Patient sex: M
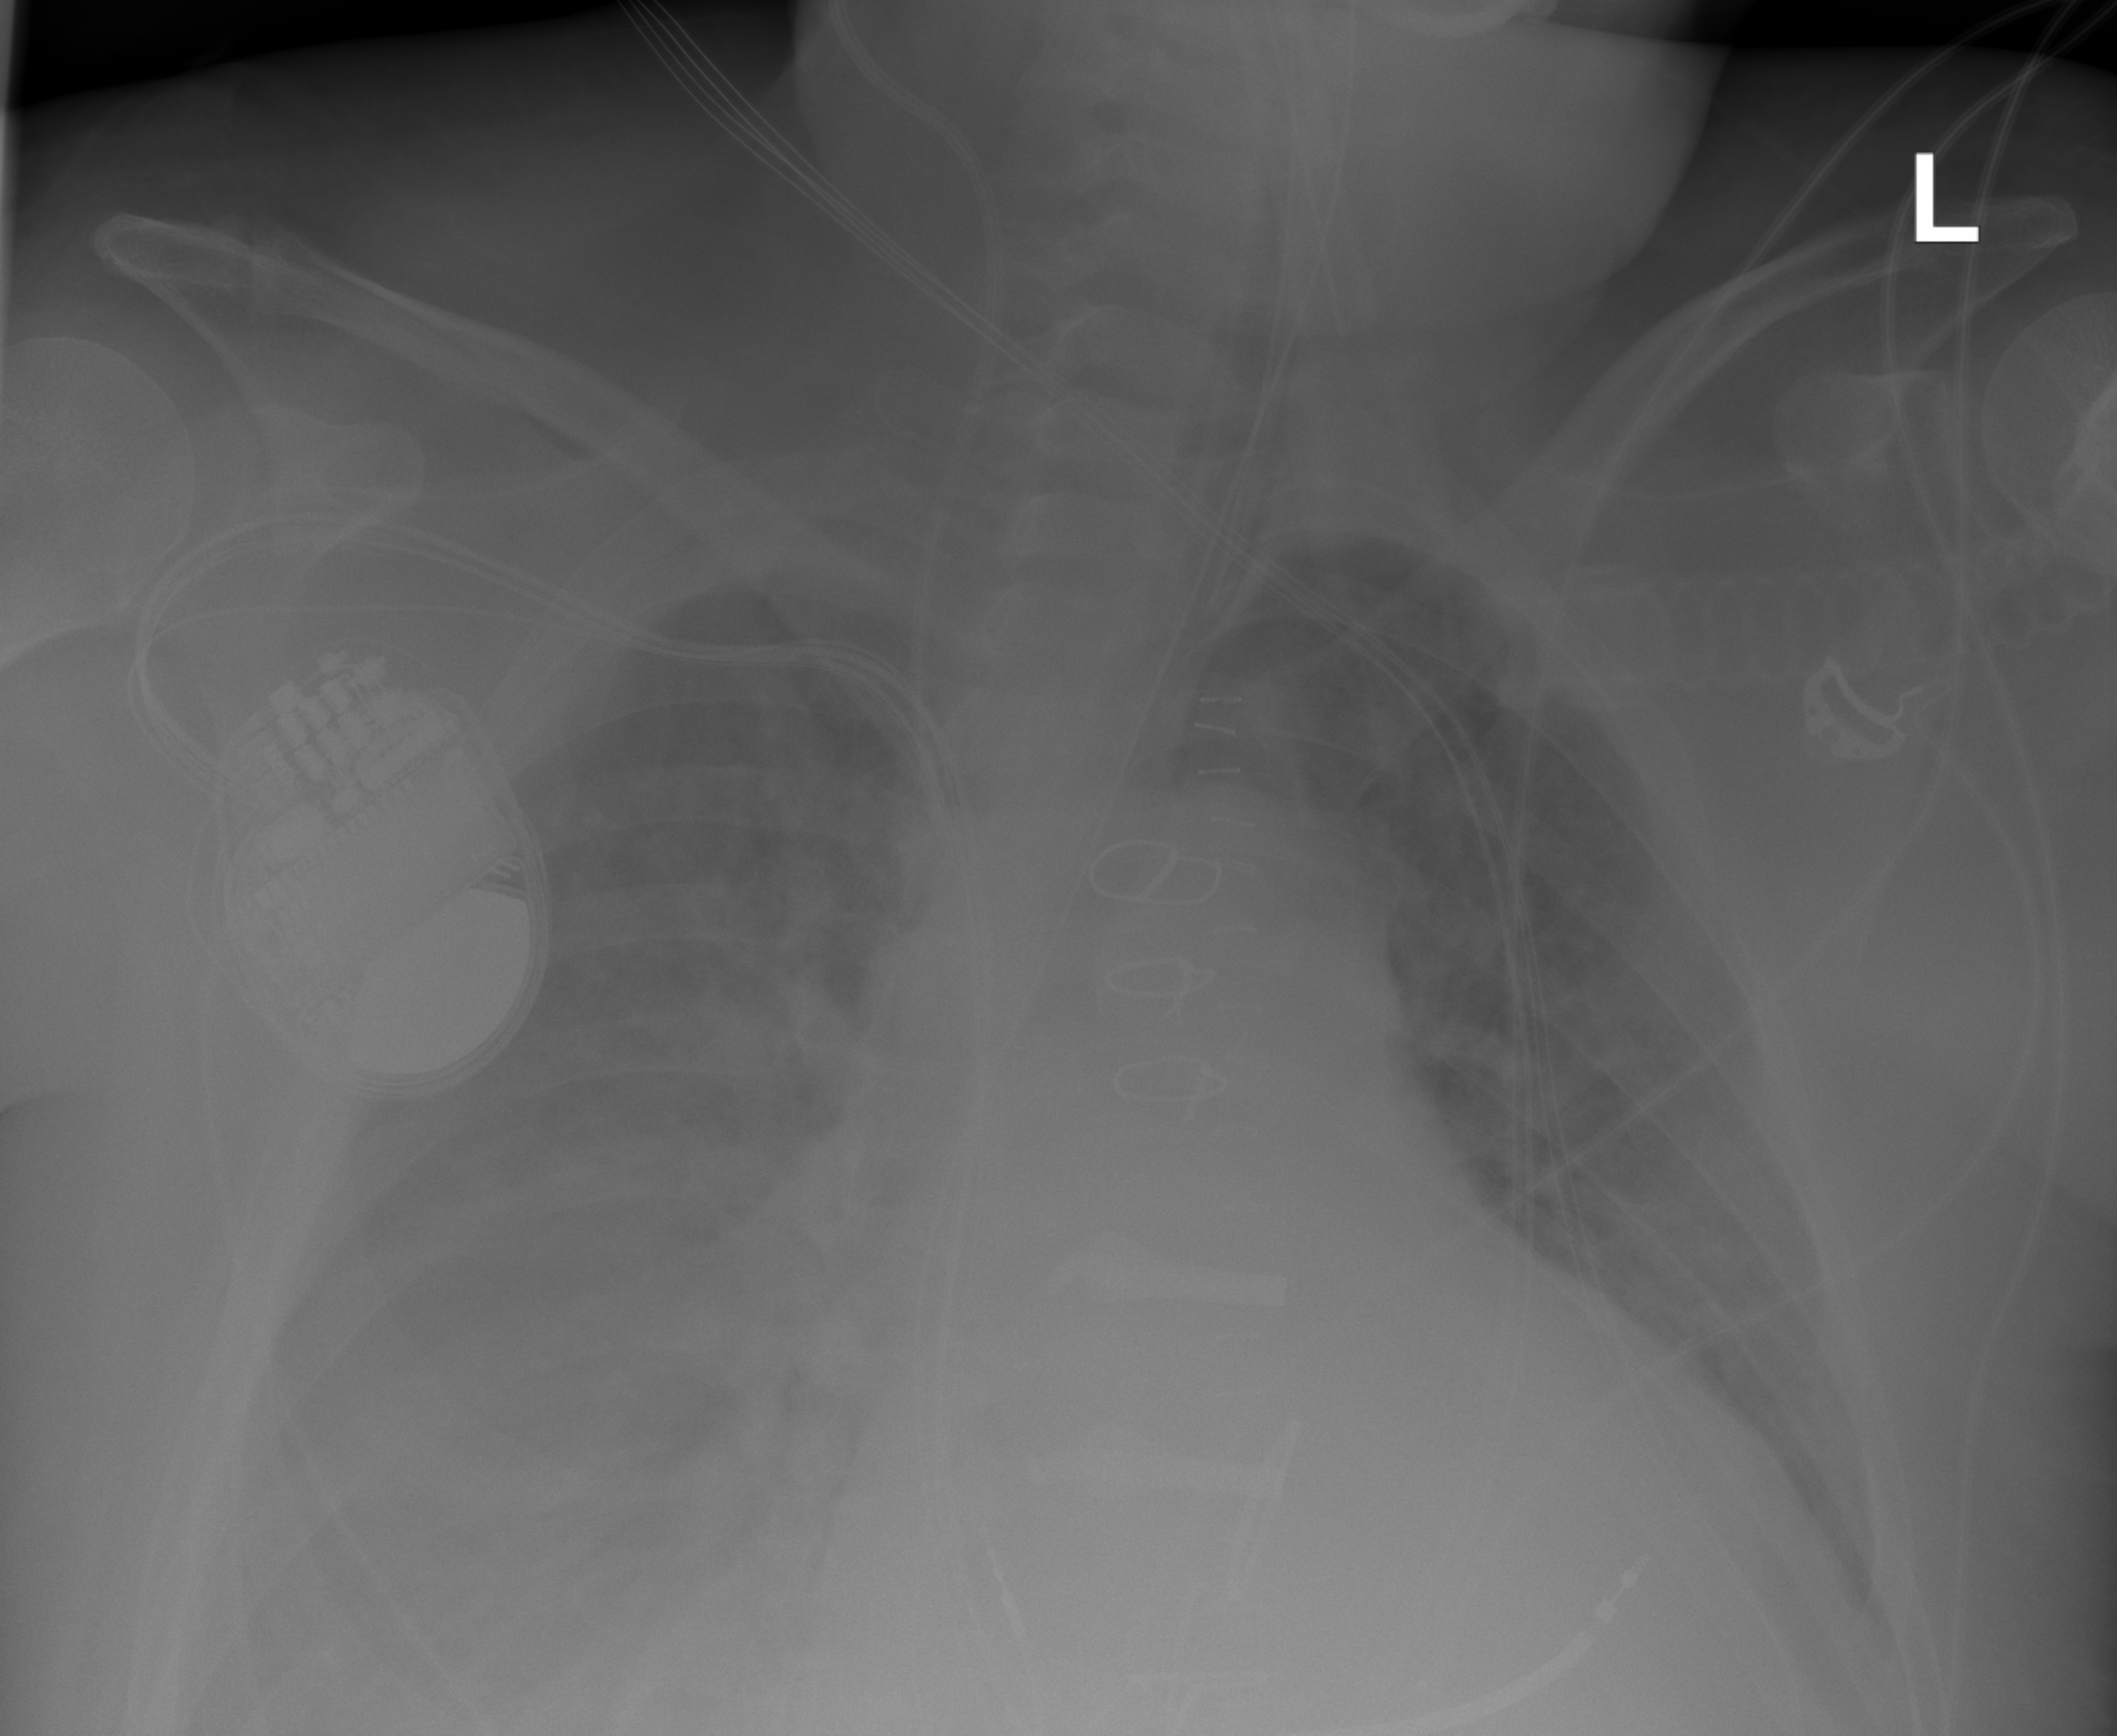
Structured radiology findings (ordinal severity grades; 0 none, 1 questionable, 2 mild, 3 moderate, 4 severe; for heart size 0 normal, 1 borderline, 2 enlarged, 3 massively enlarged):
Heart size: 2
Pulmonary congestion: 2
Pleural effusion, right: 2
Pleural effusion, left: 2
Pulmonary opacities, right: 0
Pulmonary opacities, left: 0
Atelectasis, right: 2
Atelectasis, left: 2